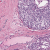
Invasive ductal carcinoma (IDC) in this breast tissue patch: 0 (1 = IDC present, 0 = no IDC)